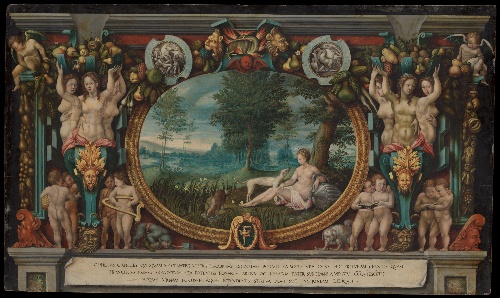
Title: The Nymph of Fontainebleau
Artist: French (Fontainebleau) Painter
Artist bio: third quarter 16th century
Object type: Painting
Classification: Paintings
Medium: Oil on wood
Dimensions: 26 x 47 3/4 in. (66 x 121.3 cm)
Department: European Paintings
Credit line: Gift of Mrs. Heyward Cutting, 1942
Accession year: 1942
Repository: Metropolitan Museum of Art, New York, NY
Tags: Fruit|Nymphs|Putti|Dogs|Monkeys|Books|Heads|Reading|Dragons|Diana|Flowers|Landscapes|Trees|Urns|Lyres|Lions